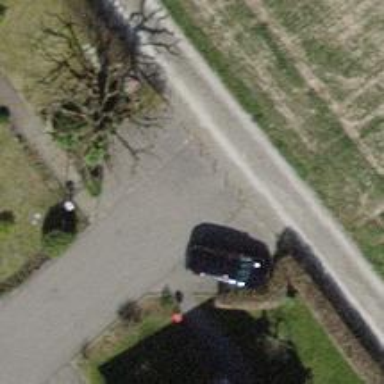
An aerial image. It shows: Bollard.